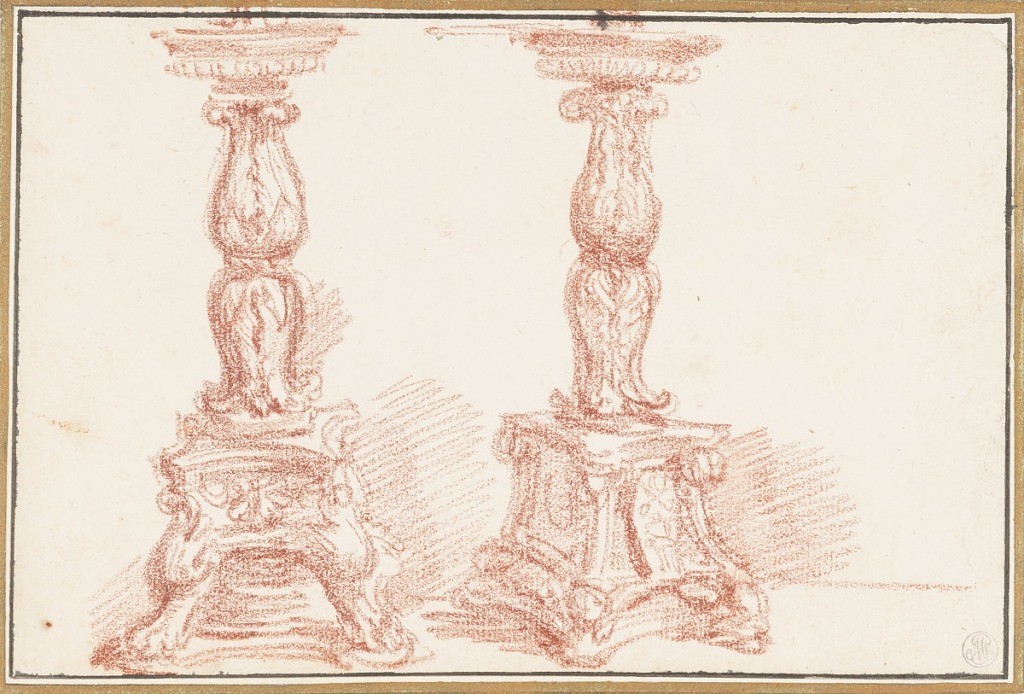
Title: Study of candelabras
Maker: Jean-Robert Ango, French, active in Rome 1759 –1770, d. 1773
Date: ca. 1759–70
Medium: Red chalk on paper
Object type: Drawing
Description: Study of two candelabras